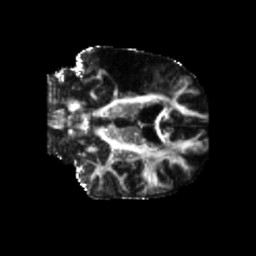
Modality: FA
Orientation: coronal
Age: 58
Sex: male
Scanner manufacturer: siemens
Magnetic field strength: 3 T
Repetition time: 5.25 s
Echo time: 0.08 s